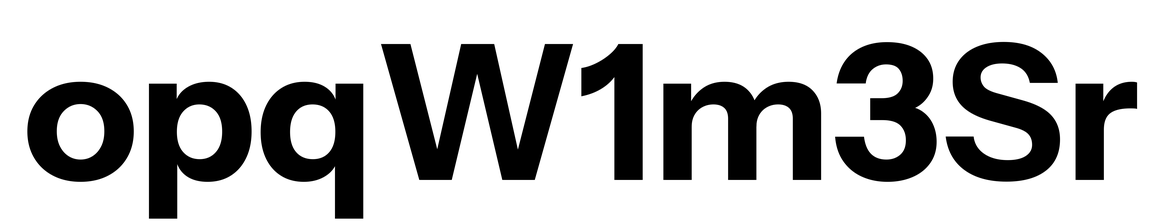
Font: InstrumentSans_Bold